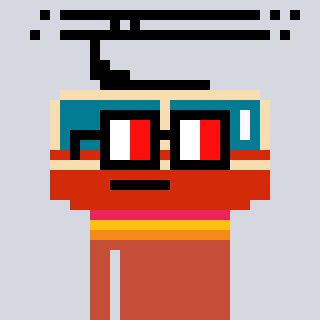
a pixel art character with square glasses with black frames and red eyes, a tram wagon-shaped head and a rust-colored body on a cool background